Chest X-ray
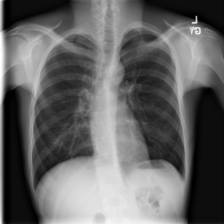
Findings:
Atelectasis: negative
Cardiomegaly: negative
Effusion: negative
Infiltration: negative
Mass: negative
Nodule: negative
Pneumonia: negative
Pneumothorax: negative
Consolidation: negative
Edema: negative
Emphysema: negative
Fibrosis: negative
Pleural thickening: negative
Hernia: negative